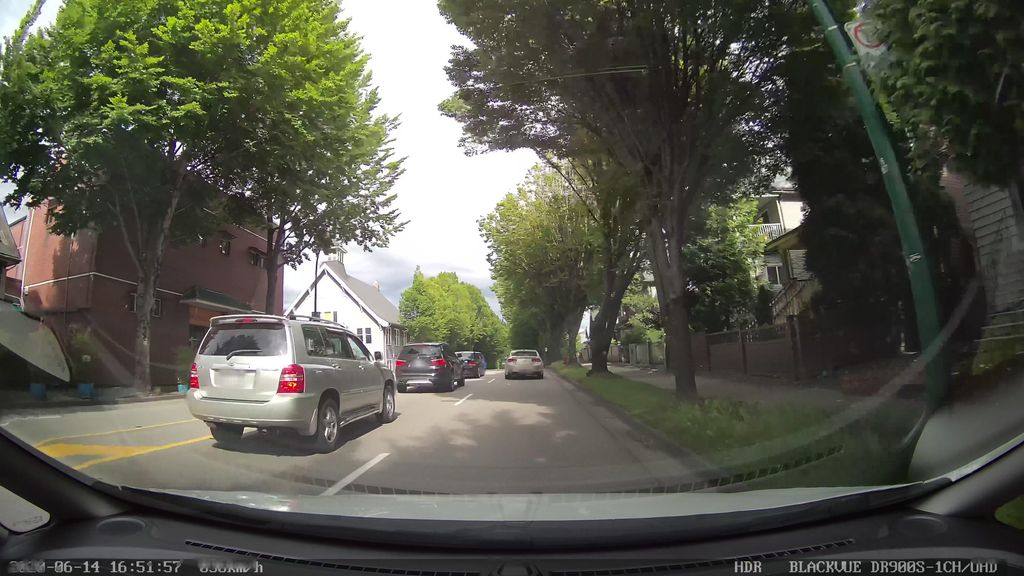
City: vancouver